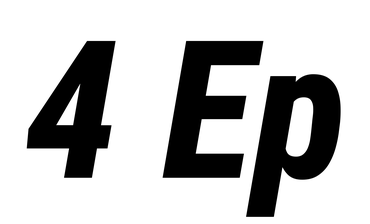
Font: Roboto-Italic_Condensed_ExtraBold_Italic